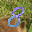
Label: 8